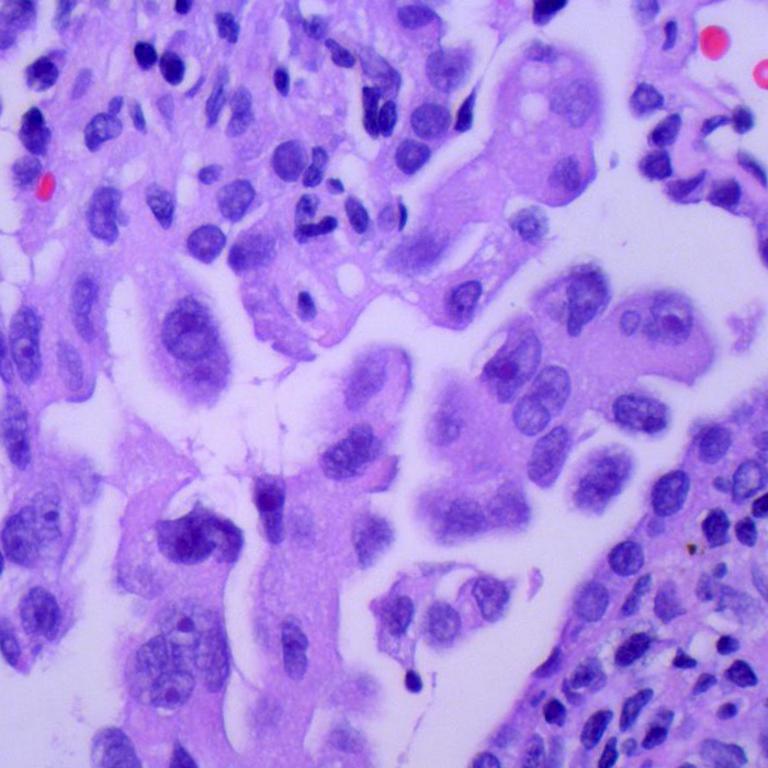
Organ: lung
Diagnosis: adenocarcinomas